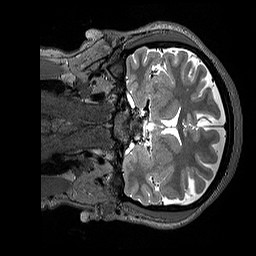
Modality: T2w
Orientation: coronal
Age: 28
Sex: female
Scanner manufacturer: siemens
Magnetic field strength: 3 T
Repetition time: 3.2 s
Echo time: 0.408 s